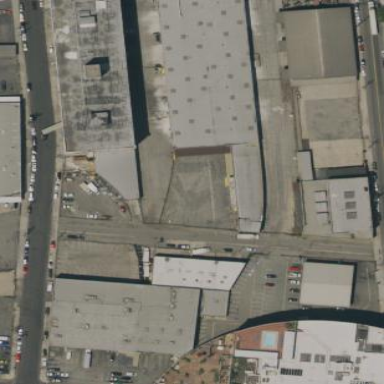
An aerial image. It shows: Warehouse building.